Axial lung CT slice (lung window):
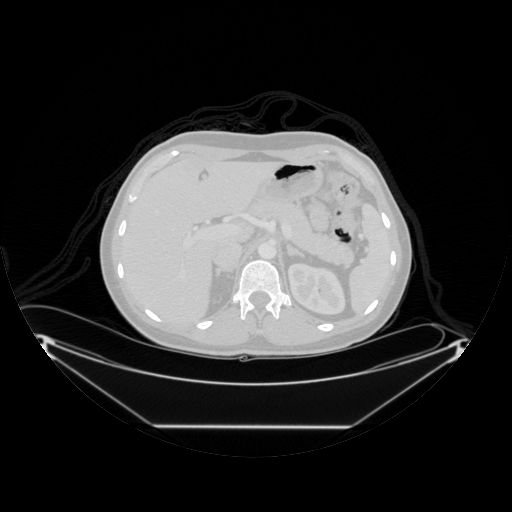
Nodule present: no